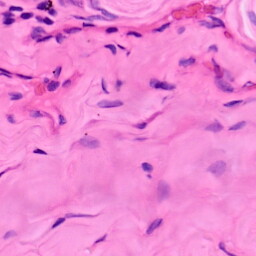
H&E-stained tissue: Lung